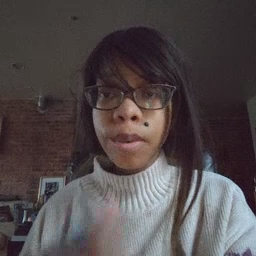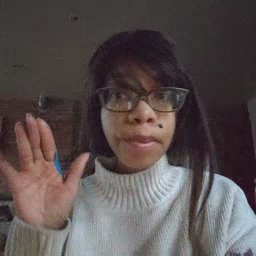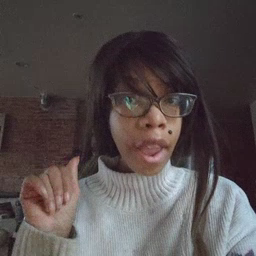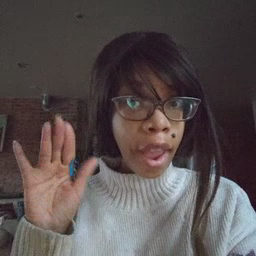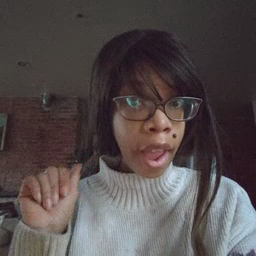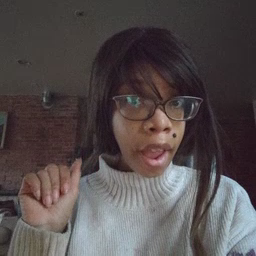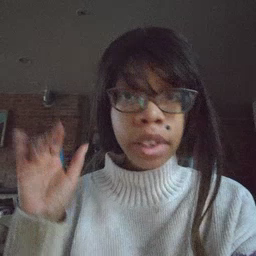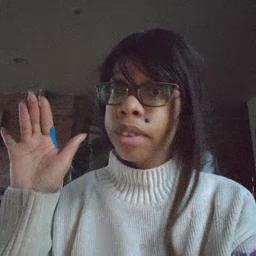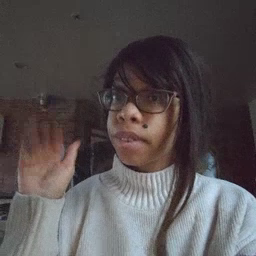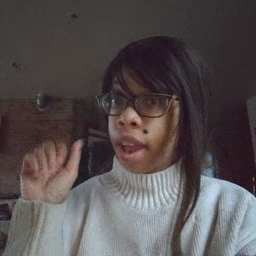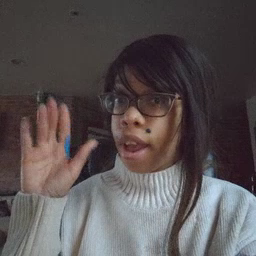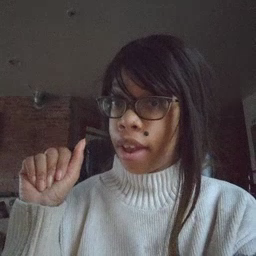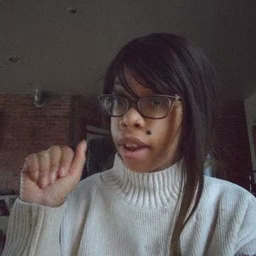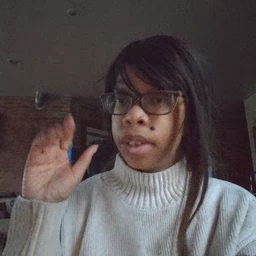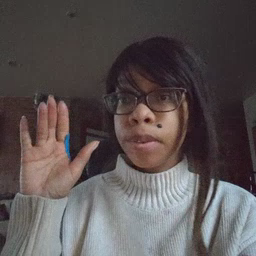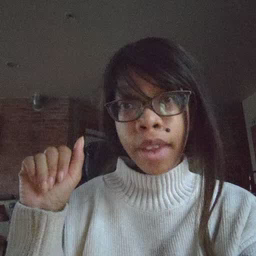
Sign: bye